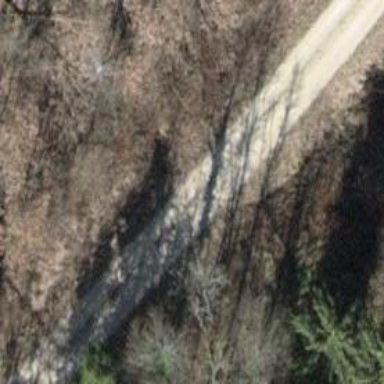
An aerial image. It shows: Gravel track road.